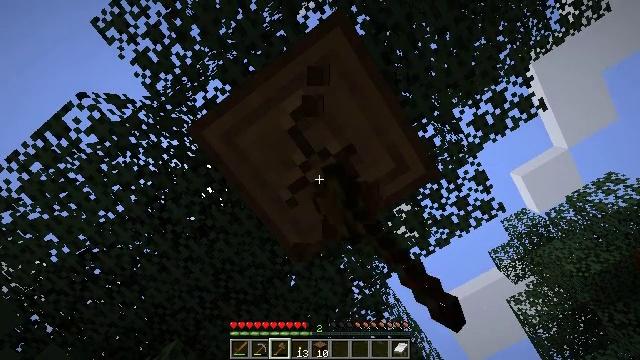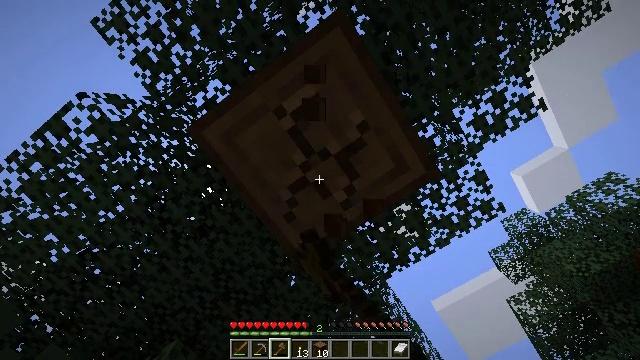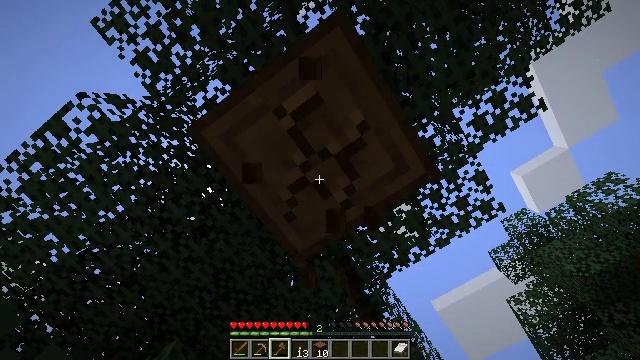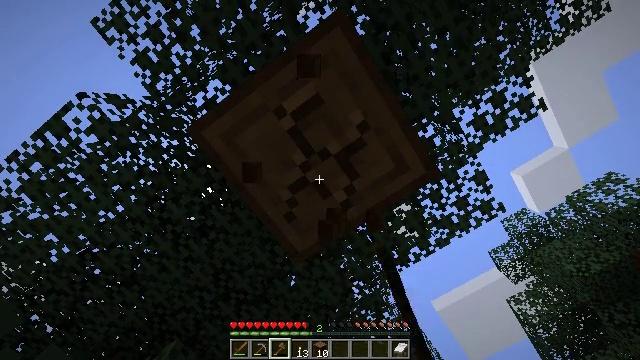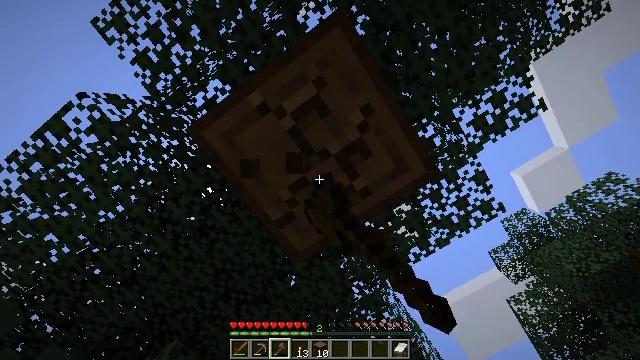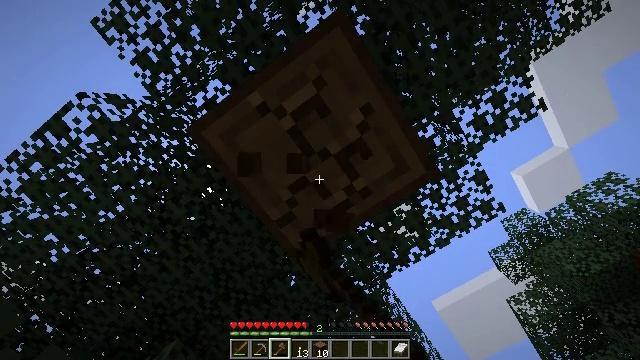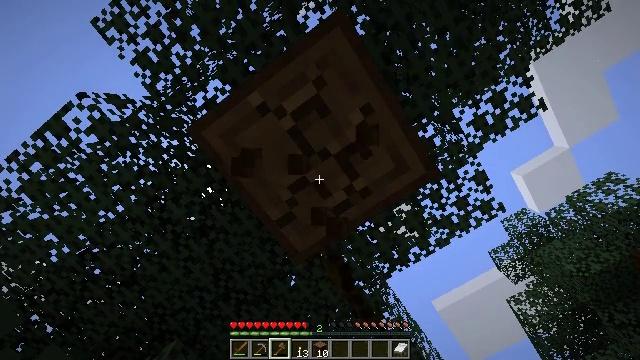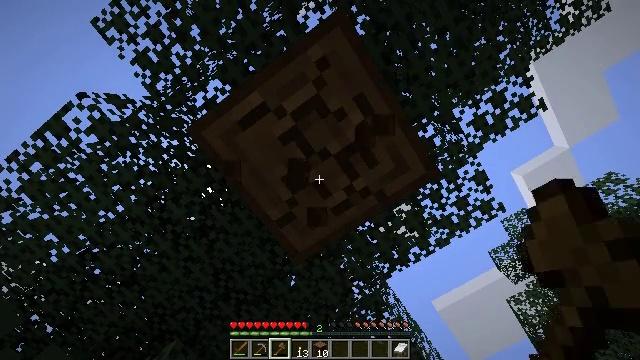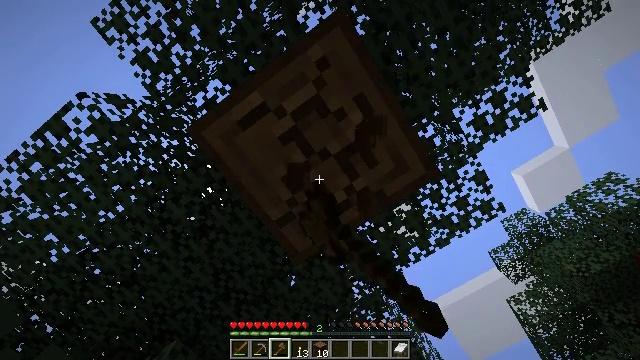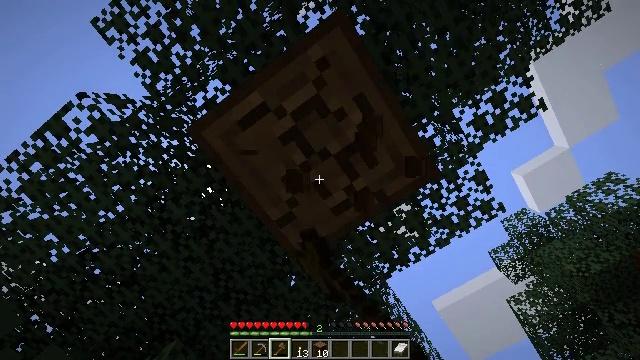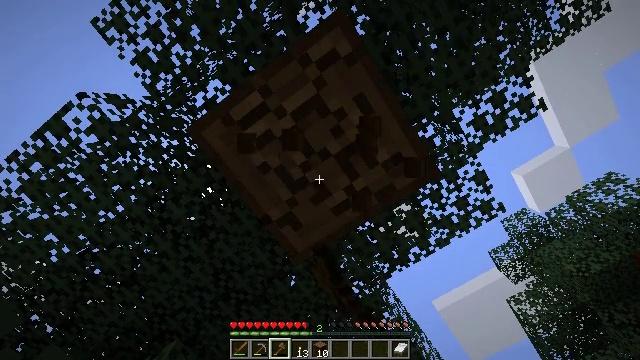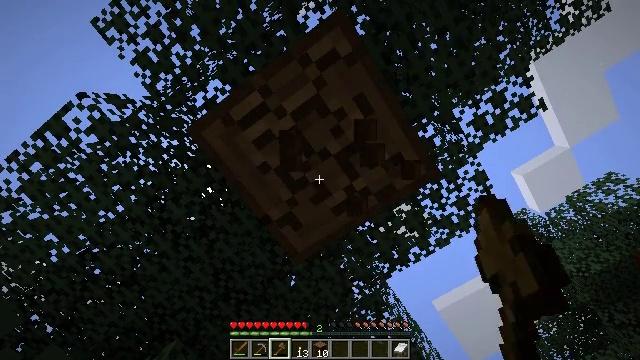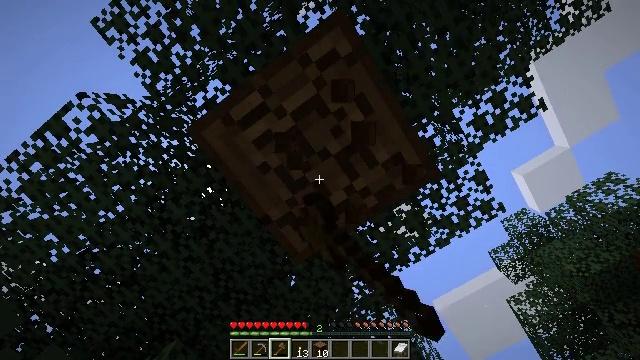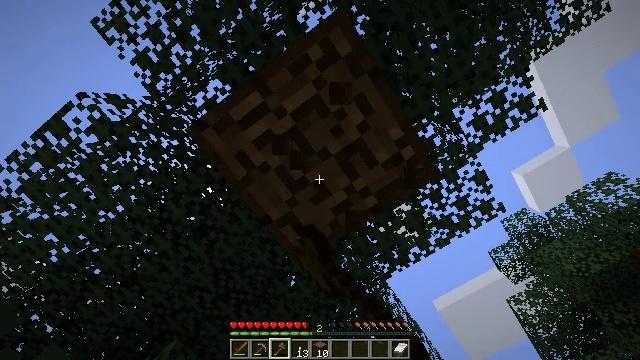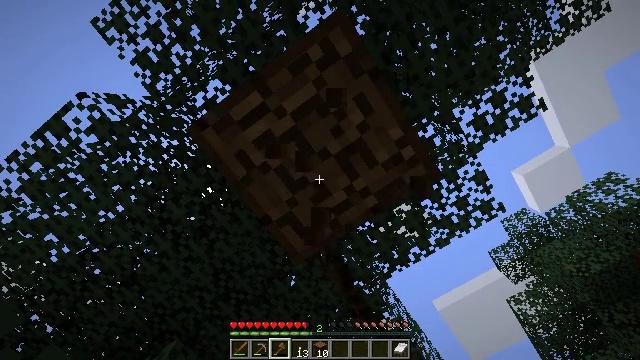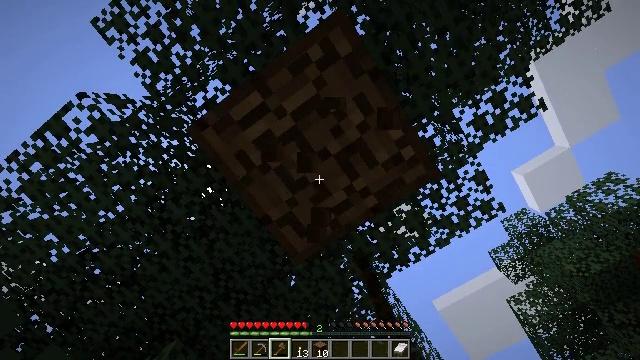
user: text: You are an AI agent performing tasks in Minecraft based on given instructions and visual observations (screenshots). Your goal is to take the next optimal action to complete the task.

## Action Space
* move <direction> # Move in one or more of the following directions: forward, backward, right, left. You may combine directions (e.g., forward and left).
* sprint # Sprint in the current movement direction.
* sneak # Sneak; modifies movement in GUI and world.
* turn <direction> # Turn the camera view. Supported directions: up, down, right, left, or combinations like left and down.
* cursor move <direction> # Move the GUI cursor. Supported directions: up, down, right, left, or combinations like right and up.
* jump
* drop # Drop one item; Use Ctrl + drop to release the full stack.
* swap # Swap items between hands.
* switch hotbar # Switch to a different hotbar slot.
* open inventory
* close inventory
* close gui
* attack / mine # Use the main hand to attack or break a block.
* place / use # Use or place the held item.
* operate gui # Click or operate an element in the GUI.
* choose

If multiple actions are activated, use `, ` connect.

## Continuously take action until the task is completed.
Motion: motion action
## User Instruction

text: Collect spruce log for building materials.
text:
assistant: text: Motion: attack / mine
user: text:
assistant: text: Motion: attack / mine
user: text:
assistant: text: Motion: attack / mine
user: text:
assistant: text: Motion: attack / mine
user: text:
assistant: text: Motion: attack / mine
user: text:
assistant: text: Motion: attack / mine
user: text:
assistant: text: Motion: attack / mine
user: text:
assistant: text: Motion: attack / mine
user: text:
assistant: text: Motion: attack / mine
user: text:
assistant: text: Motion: attack / mine
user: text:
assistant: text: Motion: attack / mine
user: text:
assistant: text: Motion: attack / mine
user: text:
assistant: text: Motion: attack / mine
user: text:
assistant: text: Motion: attack / mine
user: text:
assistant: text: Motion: attack / mine
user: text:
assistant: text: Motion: attack / mine
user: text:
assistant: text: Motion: attack / mine
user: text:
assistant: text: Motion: attack / mine
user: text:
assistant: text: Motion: attack / mine
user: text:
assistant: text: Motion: attack / mine
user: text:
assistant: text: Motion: attack / mine